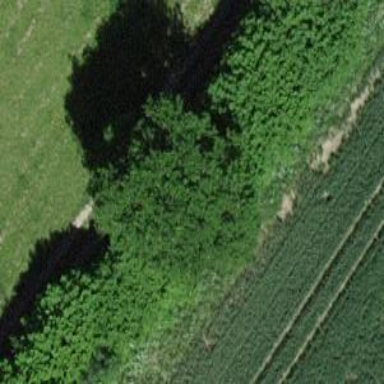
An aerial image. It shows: Row of trees in natural setting.